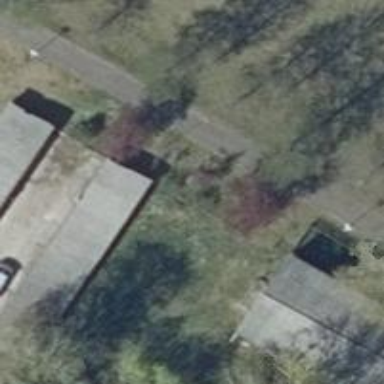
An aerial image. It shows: Group of garages.